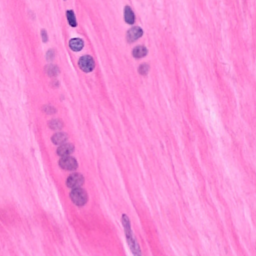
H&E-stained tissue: Breast